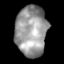
Tissue: skin
Cell type: Epithelial cells
Senescence score: 0.2795
Nuclear area (px): 1547
Mean DAPI intensity: 153.738